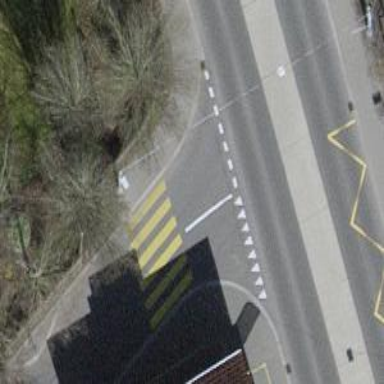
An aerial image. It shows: Uncontrolled road crossing.